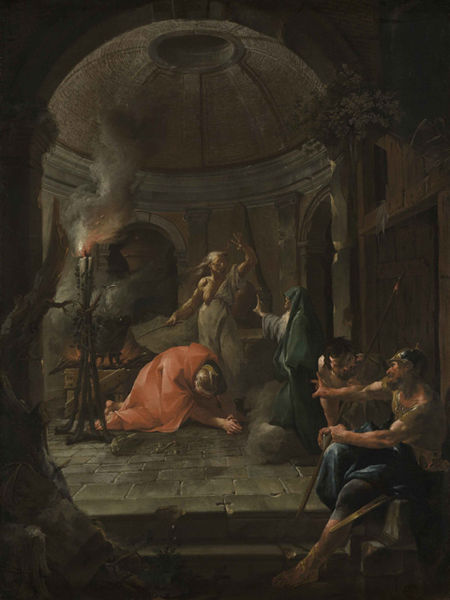
Titel: König Saul und die Hexe von Endor
Künstler: Paul Troger
Standort: Karlsruhe
Institution: Staatliche Kunsthalle Karlsruhe
Schlagwörter: arch, arches, architecture, blue, church, fight, men, oil, people, red, robes, soldier, soldiers, stairs, steps, sword, white, women, black, dark, figures, gray, green, group, hair, interior, old, painting, robe, room, sitting, talk, wall, woman, pink, brown, floor, perspective, pot, wooden, pavement, hand, wood, smoke, angel, classical, harp, man, rock, roman, stone, tree, building, head, orange, death, armor, baroque, helmet, light, night, plants, castle, bird, gree, battle, beard, devil, saint, torch, disaster, tragedy, breast, discuss, door, scene, drapery, person, rot, madonna, ancient, arms, cloak, leaves, toga, dome, doors, oculus, pantheon, renaissance, rome, temple, prayer, ceiling, cupola, italian, prison, ground, painter, pants, fire, classicism, god, mars, candle, coal, cave, lying, canvas, paint, genre, opening, guard, darkness, drama, dramatic, flames, humans, romantik, altar, branch, stones, begging, bible, gesture, kneeling, stick, standing, biblical, pray, velazquez, bow, mannerism, gott, dagger, evil, anger, angry, argument, beg, danger, praying, vault, pleading, chapel, dangerous, flame, vine, veil, five, point, mythologie, witch, witches, tiles, fear, killing, pain, weapon, despair, romans, tile, kuppel, sacrifice, spear, ruine, mourn, sticks, kneel, burn, sombre, brazier, incense, hood, horror, inside, torture, chiaroscuro, grief, stake, mans, lighting, brest, headdress, dungeon, chappel, peter, pilaster, punishment, mannerist, saul, hole, gestures, blue pants, treetrunk, worship, figural pyramid, cellar, mercy, arche, cast, occulus, smke, pavers, tripod, laying down, suffer, hooded, furies, römisch, cnadle, tempel, verzweiflung, whipping, volta, mad, the last bow, cupple, cupla, wrath, torment, bittend, geisel, betrayed, helment, coupola, scarlet, red robe, emotionen, submissive, spell, flor, grovel, antikisch, dramatisch, sorcery, crone, struck, bruning, pyre, praty, witchcraft, sfire, steps green, beseech, cauldron, caldrin, religie, donker, smeekbede, vuur, heks, rire